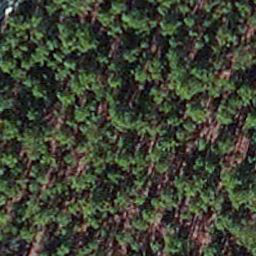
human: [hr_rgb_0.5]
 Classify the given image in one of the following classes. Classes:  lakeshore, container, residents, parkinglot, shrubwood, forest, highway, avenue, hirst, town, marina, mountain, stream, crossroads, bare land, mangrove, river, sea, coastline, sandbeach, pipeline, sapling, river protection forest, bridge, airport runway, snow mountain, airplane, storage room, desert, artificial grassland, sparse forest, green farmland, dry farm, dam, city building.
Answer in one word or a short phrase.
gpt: sapling